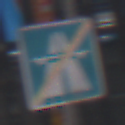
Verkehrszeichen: EndeAutbahn
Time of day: MorningAfternoon
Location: Outdoor (Urban)
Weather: Overcast
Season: NotSpecified
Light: Natural